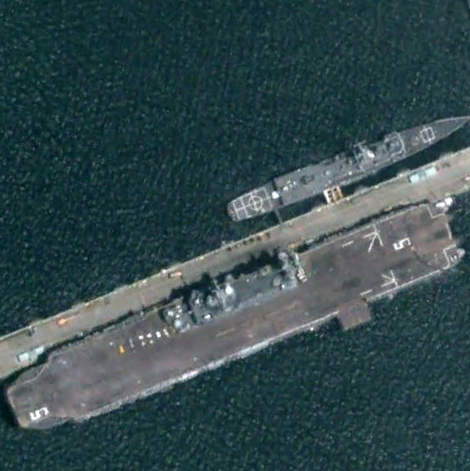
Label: assault